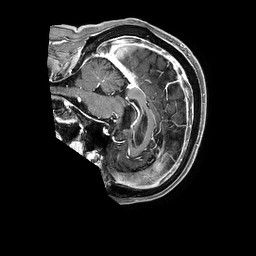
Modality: T1w
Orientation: sagittal
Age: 64
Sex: male
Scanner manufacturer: philips
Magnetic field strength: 3 T
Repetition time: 0.006817 s
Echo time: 0.00315 s